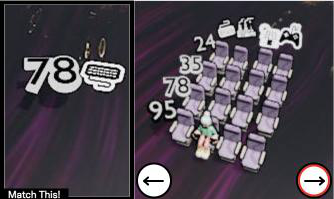
Task: seats
Answer: no